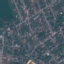
Land use / land cover: Residential